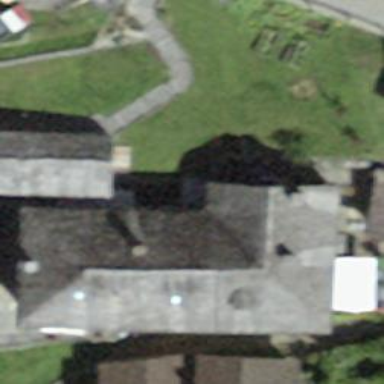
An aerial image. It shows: Detached building.